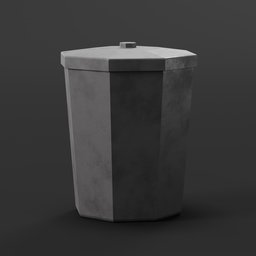
Label: tools